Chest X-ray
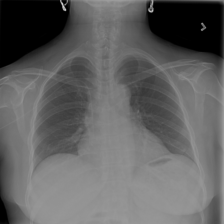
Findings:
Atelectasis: negative
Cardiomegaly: negative
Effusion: negative
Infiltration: negative
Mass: negative
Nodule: negative
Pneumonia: negative
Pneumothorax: negative
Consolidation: negative
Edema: negative
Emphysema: negative
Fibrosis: negative
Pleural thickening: negative
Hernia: negative